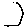
Label: hexagon